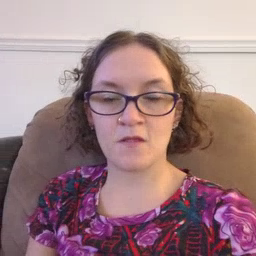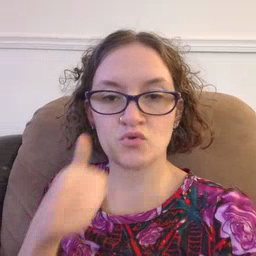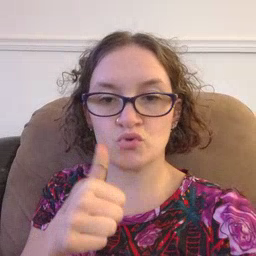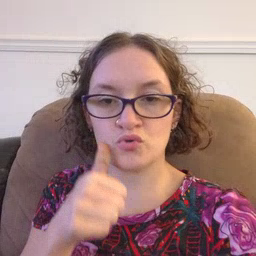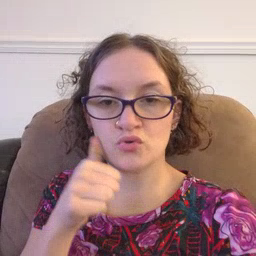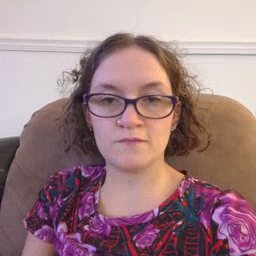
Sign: girl